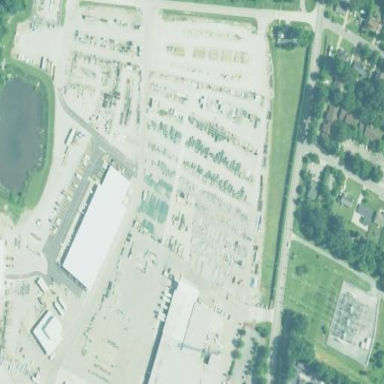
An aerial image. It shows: Utility area.